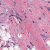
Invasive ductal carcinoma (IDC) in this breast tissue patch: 1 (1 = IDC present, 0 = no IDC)